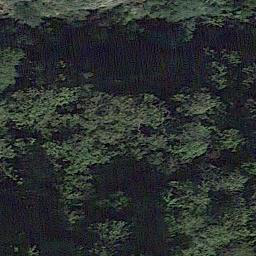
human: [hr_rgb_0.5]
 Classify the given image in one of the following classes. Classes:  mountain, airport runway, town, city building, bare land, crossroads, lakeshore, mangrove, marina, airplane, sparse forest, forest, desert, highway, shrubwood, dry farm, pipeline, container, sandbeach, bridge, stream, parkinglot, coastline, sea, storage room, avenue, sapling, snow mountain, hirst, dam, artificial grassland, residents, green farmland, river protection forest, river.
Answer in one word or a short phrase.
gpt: forest